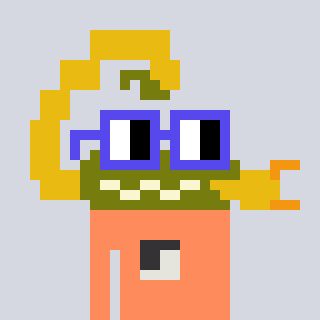
a pixel art character with square blue glasses, a scorpion-shaped head and a peachy-colored body on a cool background